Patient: sex M, age 77
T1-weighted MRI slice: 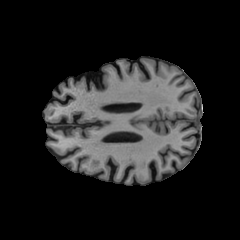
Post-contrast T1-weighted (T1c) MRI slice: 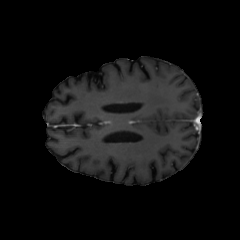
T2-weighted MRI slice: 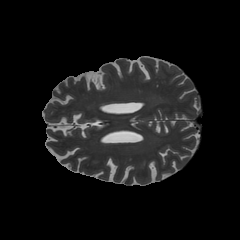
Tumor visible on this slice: no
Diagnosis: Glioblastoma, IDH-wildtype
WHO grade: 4